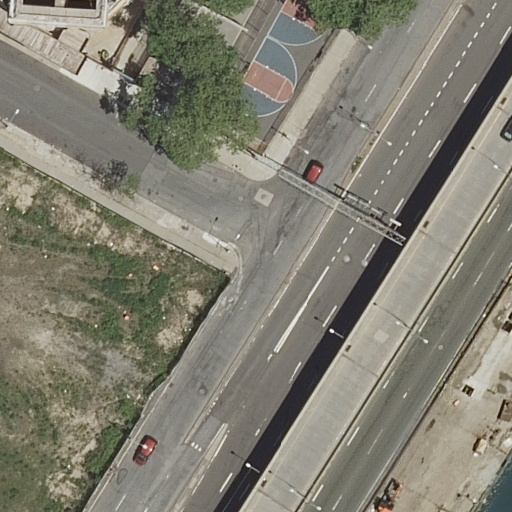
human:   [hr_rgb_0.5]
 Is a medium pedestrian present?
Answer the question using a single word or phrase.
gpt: no

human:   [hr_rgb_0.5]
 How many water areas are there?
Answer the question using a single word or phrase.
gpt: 1

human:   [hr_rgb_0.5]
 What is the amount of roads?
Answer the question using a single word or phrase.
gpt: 14

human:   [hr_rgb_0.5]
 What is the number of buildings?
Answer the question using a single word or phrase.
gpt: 1

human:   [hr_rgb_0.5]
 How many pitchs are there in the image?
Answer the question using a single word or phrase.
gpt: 1

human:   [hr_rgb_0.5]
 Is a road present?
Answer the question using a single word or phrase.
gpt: yes

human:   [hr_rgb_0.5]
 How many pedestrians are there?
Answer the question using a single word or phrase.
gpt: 1

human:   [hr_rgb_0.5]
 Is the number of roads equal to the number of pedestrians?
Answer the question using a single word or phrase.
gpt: no

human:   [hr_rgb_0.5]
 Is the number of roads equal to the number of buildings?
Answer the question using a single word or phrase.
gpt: no

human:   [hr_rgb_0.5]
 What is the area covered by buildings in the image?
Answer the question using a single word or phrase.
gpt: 1735m2

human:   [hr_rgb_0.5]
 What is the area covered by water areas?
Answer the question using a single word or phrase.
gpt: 52m2

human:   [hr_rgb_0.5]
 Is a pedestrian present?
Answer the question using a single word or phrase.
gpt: yes

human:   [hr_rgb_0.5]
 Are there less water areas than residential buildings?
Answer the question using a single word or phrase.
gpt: no

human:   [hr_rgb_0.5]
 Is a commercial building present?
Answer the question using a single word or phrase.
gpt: no

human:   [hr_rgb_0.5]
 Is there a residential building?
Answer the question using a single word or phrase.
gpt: yes

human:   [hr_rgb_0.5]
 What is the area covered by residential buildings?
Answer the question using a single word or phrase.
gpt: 1735m2

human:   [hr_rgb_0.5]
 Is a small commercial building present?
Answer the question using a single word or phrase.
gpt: no

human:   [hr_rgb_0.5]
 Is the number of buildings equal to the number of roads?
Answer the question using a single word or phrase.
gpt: no

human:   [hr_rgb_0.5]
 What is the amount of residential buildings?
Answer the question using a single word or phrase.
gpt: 1

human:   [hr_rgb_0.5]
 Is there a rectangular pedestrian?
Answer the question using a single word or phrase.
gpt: no

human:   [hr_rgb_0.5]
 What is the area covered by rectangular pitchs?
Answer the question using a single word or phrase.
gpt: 1132m2

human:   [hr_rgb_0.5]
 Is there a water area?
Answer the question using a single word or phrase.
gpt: yes

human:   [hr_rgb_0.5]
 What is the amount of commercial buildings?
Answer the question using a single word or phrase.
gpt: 0

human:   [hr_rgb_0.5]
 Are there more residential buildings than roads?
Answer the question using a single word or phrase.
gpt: no

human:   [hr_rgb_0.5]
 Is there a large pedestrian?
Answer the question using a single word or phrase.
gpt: yes

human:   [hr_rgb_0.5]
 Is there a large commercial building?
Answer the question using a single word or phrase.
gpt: no

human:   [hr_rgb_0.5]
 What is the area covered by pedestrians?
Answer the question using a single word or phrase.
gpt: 1935m2

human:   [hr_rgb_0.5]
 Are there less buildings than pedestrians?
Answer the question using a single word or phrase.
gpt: no

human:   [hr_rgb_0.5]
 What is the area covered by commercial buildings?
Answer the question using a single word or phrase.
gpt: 0m2

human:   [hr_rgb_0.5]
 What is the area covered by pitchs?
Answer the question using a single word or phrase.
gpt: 1132m2

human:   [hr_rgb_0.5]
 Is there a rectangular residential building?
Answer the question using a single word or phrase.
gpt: no

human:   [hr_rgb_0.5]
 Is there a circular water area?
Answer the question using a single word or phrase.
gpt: no

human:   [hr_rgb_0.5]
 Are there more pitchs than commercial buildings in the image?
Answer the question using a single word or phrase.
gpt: yes

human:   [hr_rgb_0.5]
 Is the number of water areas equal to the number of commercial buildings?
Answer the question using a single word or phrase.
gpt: no

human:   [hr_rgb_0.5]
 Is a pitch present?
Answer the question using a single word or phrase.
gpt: yes

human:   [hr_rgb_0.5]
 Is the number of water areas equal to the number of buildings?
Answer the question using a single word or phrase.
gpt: yes

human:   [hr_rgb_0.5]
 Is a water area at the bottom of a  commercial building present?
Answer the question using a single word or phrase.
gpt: no

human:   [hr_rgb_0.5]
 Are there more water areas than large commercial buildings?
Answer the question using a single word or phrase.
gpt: yes

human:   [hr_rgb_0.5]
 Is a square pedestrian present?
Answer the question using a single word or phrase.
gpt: no

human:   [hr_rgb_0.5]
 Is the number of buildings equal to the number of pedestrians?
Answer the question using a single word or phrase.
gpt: yes

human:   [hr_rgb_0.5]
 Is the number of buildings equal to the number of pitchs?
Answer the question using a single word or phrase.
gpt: yes

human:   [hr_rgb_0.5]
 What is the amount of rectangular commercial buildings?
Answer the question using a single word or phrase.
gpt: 0

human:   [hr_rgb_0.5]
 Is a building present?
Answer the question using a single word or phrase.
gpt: yes

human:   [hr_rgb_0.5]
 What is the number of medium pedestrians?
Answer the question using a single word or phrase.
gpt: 0

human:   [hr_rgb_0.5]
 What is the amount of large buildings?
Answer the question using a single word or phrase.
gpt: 1

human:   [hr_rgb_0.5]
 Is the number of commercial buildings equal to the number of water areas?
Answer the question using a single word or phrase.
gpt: no

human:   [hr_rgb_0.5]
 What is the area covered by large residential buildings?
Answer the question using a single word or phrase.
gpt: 1735m2

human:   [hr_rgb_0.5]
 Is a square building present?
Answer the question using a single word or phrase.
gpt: no

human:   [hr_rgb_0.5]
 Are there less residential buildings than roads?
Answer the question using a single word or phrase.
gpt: yes

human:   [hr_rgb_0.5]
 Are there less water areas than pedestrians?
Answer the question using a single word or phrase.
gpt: no

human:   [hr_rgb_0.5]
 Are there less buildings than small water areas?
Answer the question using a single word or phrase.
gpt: no

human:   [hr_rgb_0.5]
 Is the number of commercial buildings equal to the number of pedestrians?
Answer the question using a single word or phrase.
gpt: no

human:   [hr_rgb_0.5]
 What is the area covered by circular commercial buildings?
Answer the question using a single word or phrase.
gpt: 0m2

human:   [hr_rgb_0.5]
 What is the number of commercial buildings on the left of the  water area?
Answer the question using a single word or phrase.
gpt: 0

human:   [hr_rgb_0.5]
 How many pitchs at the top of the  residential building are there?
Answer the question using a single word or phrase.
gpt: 0

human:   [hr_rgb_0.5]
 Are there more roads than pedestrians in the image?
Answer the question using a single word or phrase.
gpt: yes

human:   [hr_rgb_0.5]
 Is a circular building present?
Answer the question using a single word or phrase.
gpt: no

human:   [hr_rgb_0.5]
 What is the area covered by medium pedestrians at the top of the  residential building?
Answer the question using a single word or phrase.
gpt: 0m2

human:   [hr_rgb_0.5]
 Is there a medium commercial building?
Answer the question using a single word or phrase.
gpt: no

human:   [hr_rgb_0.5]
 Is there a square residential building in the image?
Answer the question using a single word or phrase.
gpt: no

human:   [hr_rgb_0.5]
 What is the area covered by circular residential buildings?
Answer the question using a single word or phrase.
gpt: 0m2

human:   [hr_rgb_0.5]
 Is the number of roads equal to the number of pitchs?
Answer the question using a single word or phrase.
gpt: no

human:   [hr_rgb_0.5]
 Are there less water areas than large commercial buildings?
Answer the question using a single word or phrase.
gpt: no

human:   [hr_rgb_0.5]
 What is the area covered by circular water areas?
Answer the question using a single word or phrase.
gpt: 0m2